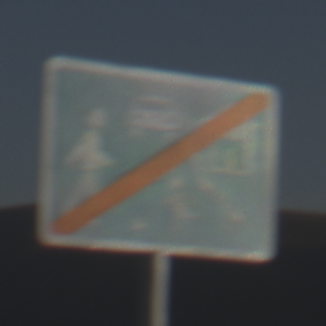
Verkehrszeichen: EndeVerkehrsberuhigterBereich
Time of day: SunriseSunset
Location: Outdoor (Nature)
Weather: Clear
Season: NotSpecified
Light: Natural